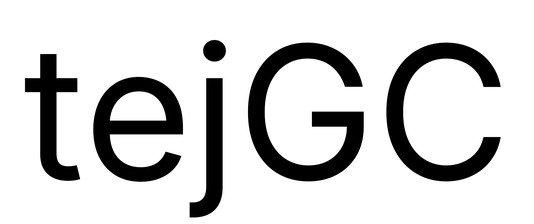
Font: Inter_Regular